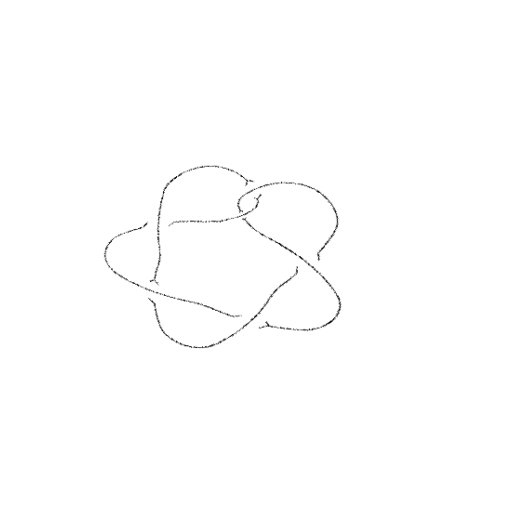
Crossing number: 6